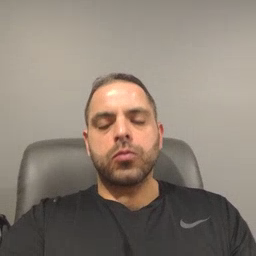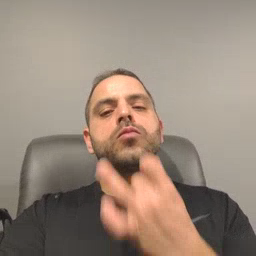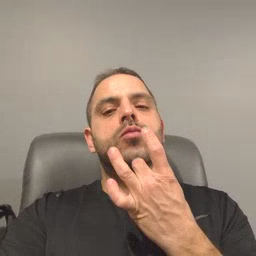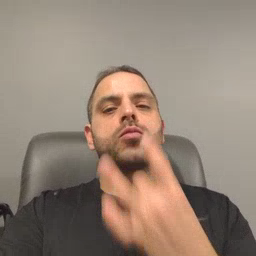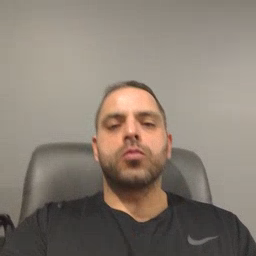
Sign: lamp